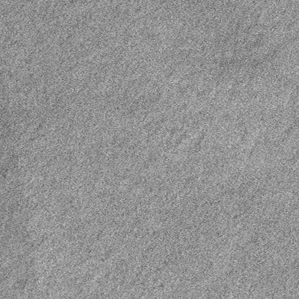
Label: frost